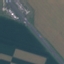
Land use / land cover: Highway